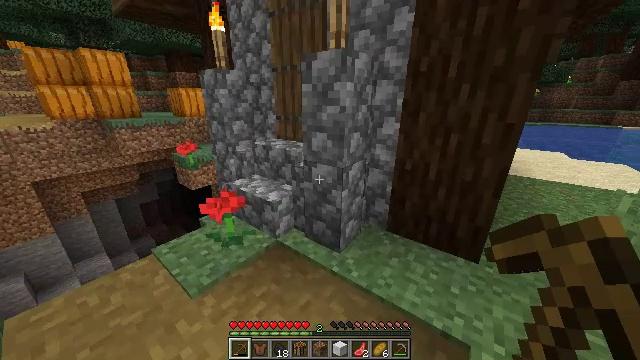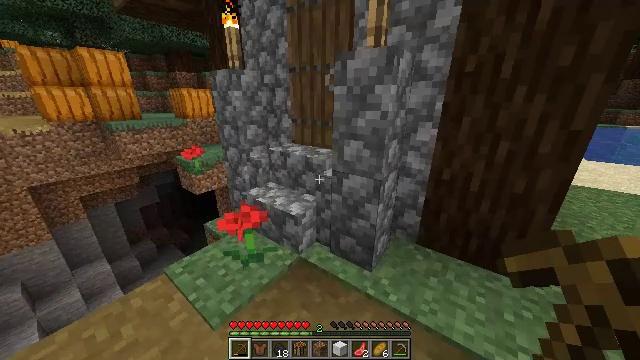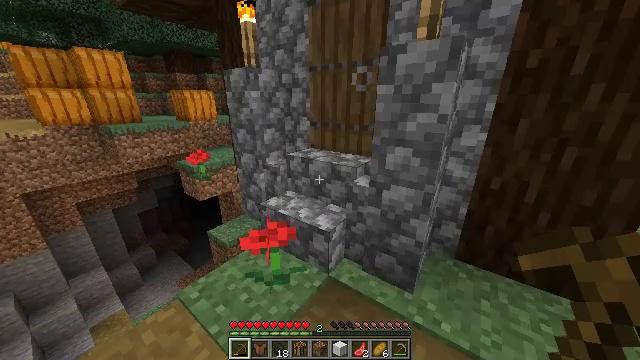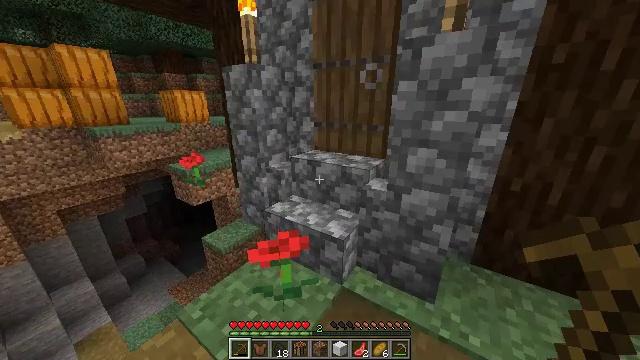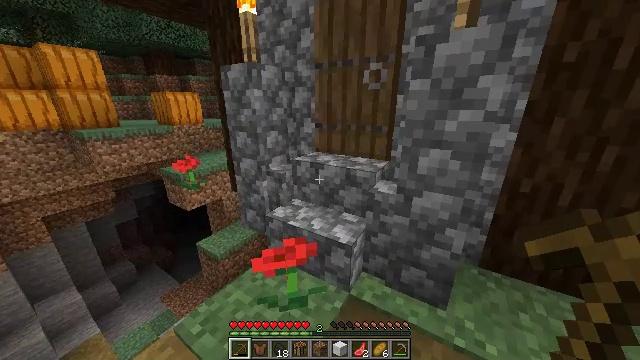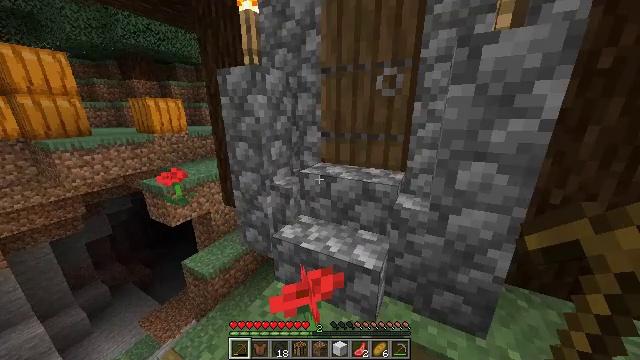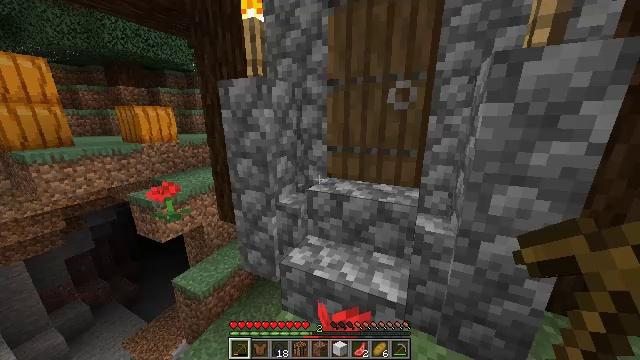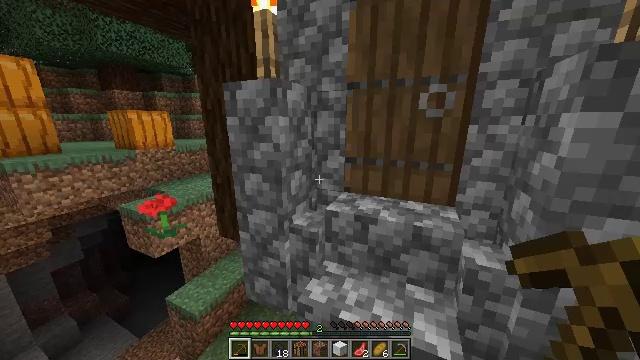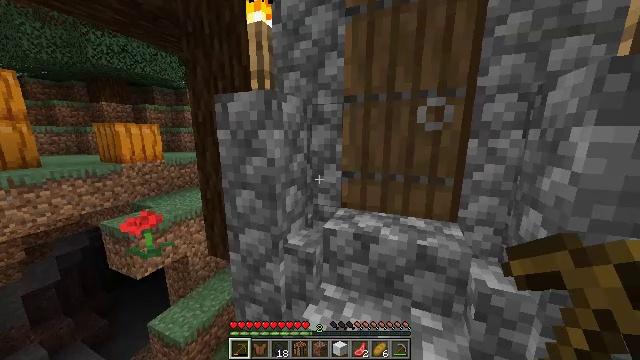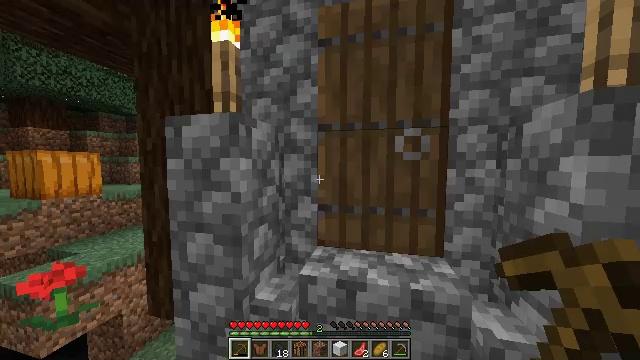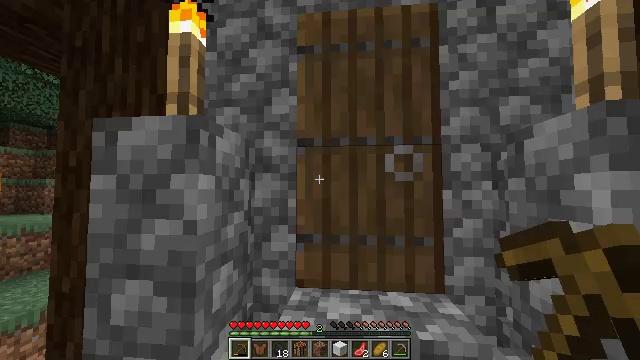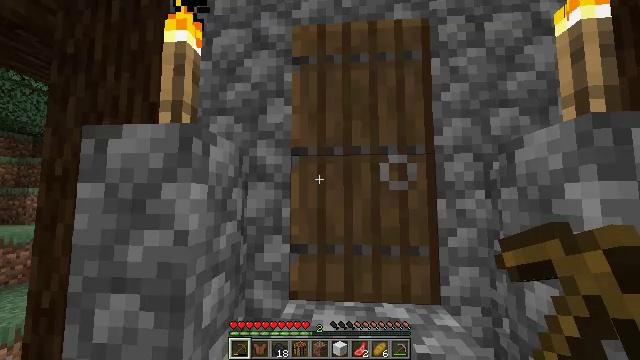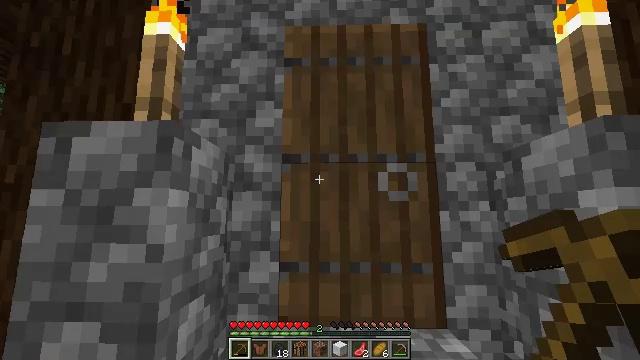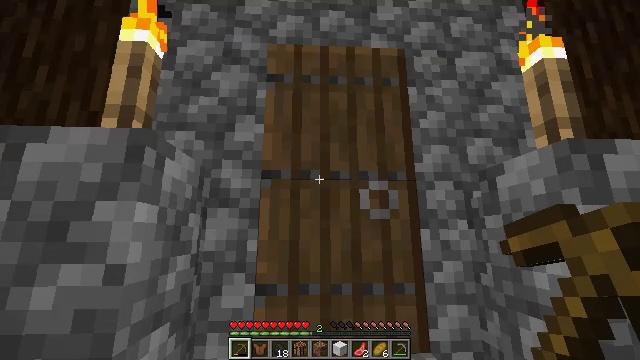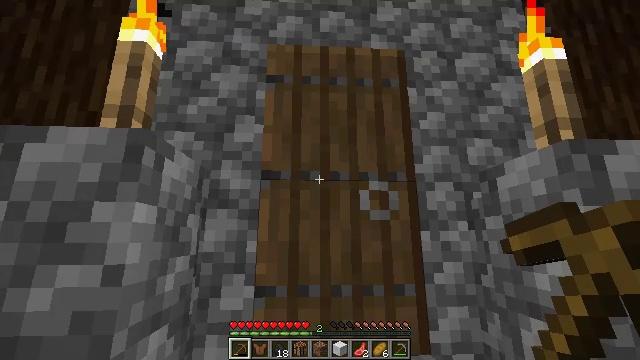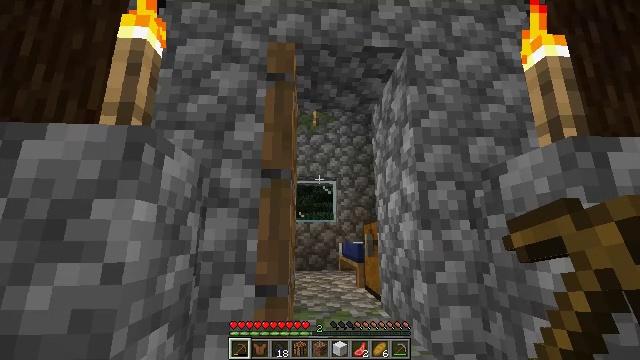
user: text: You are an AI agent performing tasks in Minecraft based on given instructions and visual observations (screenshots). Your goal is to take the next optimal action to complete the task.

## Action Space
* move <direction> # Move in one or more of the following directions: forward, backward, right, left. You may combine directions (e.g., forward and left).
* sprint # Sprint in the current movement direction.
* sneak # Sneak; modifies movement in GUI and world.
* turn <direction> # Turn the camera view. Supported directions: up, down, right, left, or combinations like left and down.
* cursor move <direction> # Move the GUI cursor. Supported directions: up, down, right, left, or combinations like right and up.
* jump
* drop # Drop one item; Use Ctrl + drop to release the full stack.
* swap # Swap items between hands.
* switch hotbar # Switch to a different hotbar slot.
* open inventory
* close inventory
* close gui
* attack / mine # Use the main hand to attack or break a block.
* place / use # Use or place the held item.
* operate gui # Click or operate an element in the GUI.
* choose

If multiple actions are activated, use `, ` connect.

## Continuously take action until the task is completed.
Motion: motion action
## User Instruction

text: Retrieve the blue bed from the ground.
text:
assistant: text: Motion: move forward and move left
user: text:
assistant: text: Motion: move forward and move left
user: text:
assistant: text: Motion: move forward and move left, turn right
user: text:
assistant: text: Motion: move forward and move left, turn right
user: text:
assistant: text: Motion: move forward and move left, turn right and up
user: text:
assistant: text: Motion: move forward and move left, turn right and up
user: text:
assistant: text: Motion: move forward, turn up
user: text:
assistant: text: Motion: move forward, turn right and up
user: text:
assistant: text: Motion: turn right and up
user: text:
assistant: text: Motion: turn right and up
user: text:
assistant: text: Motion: turn right and up
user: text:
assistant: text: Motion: turn right and up
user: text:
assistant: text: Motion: turn right and up
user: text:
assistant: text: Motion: no_op
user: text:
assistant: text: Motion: use / place
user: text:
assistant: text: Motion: use / place
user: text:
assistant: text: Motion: no_op
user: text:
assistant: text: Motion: no_op
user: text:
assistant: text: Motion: move forward, turn down
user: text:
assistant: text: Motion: move forward, turn right and down
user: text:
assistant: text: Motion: move forward, turn right and down
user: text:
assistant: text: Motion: move forward, turn right and down
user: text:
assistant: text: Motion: move forward, turn right and down
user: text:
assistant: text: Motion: move forward, turn down
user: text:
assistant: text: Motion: move forward
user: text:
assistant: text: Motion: move forward
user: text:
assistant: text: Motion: move forward
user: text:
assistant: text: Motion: move forward, turn down
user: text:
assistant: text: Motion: move forward
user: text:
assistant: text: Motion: move forward